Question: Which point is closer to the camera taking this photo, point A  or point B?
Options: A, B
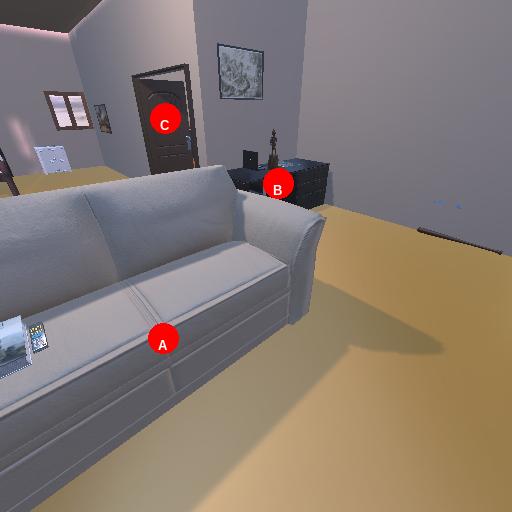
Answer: A